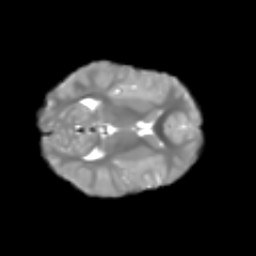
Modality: T2w
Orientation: axial
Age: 6
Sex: female
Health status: healthy